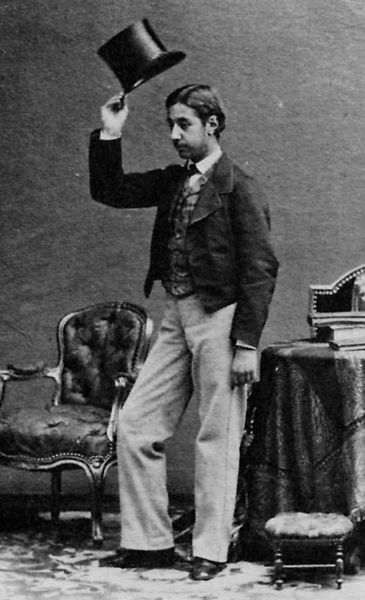
Titel: Prinz von Wales
Künstler: Andrè Adolphe Eugené Disdéri
Institution: Privatsammlung
Schlagwörter: dunkel, hand, mann, schatten, weiß, braun, elegant, frisur, geste, grau, haar, hell, hintergrund, hut, licht, ohr, profil, raum, schwarz, stuhl, szene, tisch, vordergrund, zimmer, blick, tuch, teppich, zylinder, anzug, bart, hemd, hose, jacke, jung, wand, falten, halten, kragen, stehen, herr, hände, portrait, porträt, spiegel, tischdecke, tischtuch, boden, haare, sessel, stehend, person, zilinder, scheitel, seitlich, bücher, lehne, schuhe, bank, hocker, schemel, lehnen, frack, polster, krawatte, glanz, stuhllehne, atelier, teppichboden, dreiviertelansicht, junge, fliege, jackett, knopfleiste, jacket, weste, chapeau, foto, fotografie, photographie, wei, buch, steht, schwarz-weiss, aufsetzen, gestik, fußbank, photo, ganzfigur, schminktisch, uhrkette, kravatte, schwul, portät, leder, dandy, smoking, begegnung, kabinett, bodne, fotographie, indien, gruß, grüssen, fußschemel, fotostudio, zauberer, schwaz-weiss, grüssend, indianer, lupfen, sacko, polstersessel, inder, seitlcih, chippendale, ikonologie, begrüßen, schämel, studioaufnahme, frak, photostudio, fußhocker, grüsst, selles, öschuhe, panofsky, 20er, zylinfer